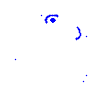
Particle: pion